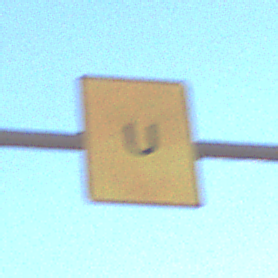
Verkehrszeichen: AnkuendigungOderFortsetzungUmleitungOhnePfeilsymbol
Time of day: MorningAfternoon
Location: Outdoor (Suburban)
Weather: PartlyCloudy
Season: NotSpecified
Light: Natural